Field crop: maize
Growth stage: 2
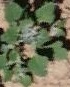
Species: chenopodium